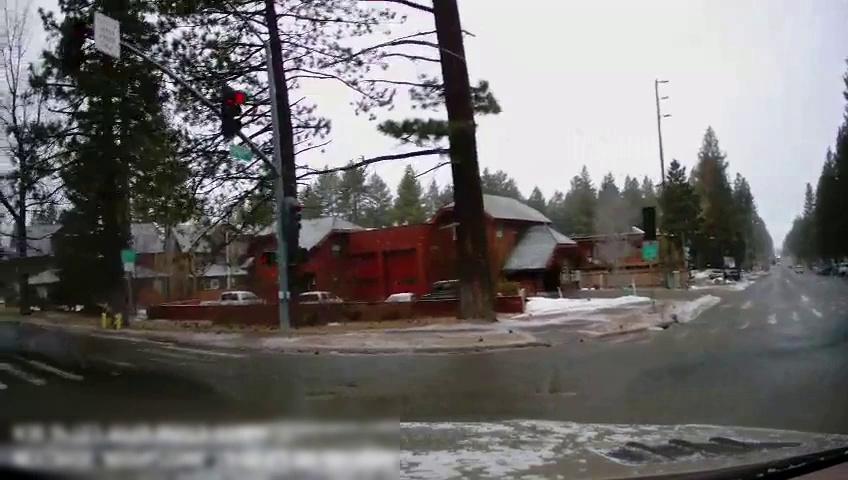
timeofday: Day
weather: Snowy
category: Drivable Space
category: Vehicles | Truck
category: Vehicles | Car
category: Vehicles | SUV
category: Vehicles | Truck
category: Traffic | Lights
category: Traffic | Signs
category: Traffic | Lights
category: Traffic | Lights
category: Traffic | Lights
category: Traffic | Signs
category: Traffic | Signs